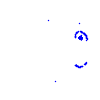
Particle: electron